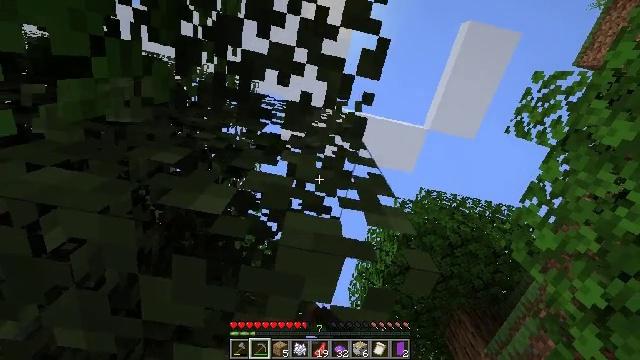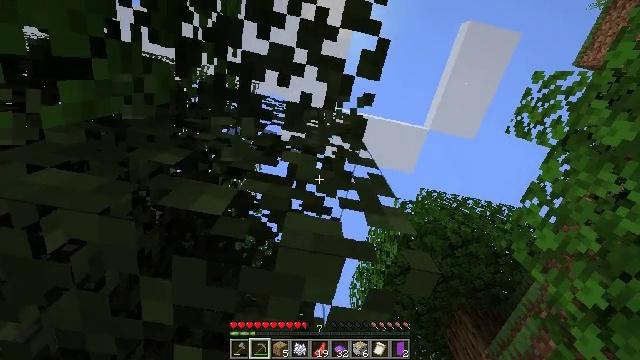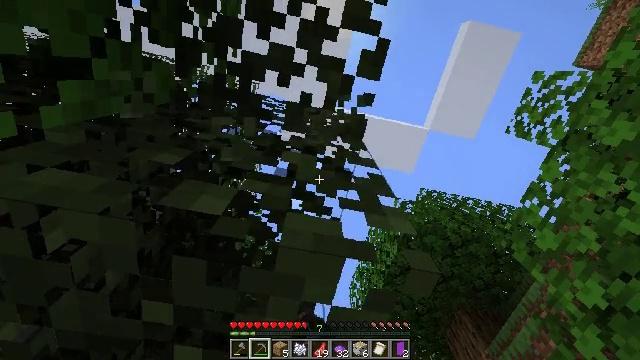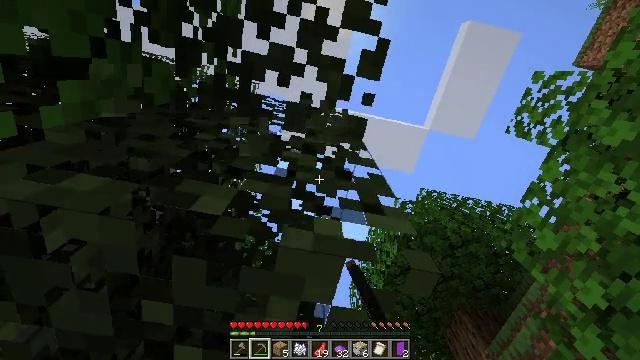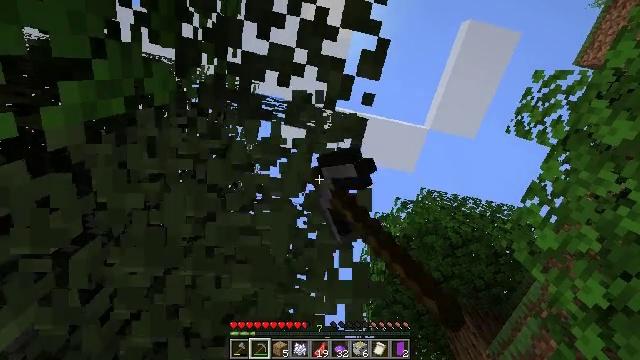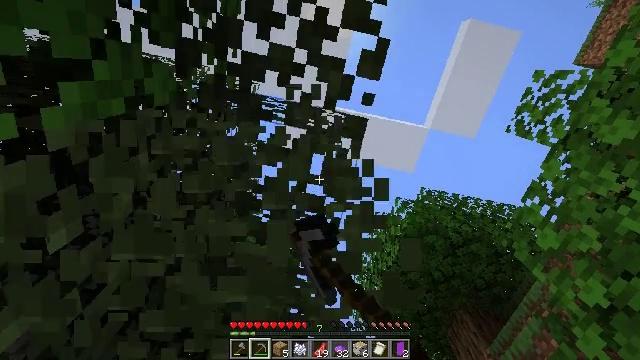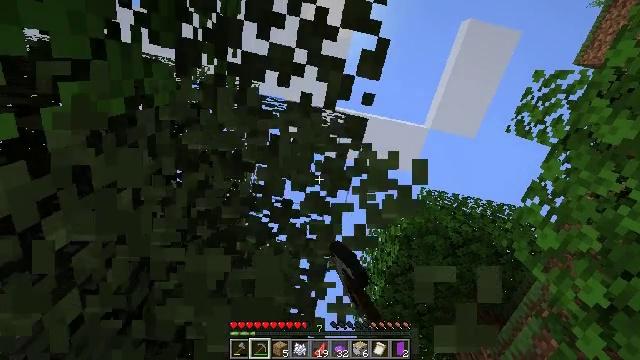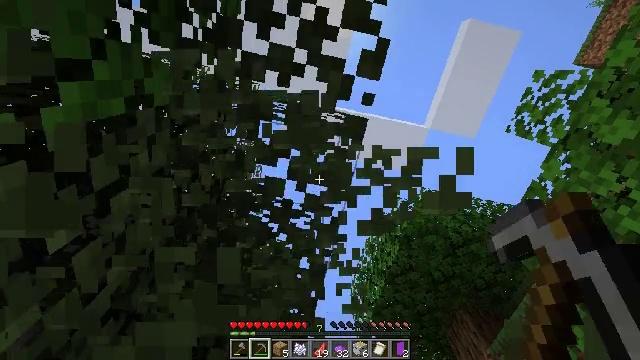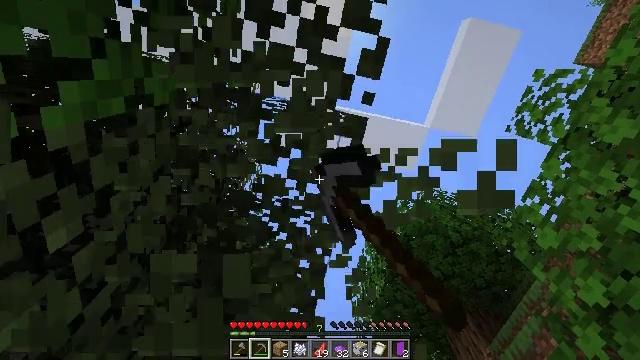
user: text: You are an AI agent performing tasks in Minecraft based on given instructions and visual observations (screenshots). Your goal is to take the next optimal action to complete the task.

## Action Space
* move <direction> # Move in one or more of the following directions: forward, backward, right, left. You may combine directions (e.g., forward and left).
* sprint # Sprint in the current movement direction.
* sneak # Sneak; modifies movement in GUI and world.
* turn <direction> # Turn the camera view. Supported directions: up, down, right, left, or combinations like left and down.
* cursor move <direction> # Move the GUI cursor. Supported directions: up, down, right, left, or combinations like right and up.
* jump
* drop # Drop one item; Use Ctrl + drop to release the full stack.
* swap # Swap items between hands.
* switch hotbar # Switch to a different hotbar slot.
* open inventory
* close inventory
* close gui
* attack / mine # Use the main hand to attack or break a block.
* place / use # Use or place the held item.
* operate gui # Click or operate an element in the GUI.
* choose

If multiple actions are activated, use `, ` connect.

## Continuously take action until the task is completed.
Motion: motion action
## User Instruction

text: Clear birch leaves to get saplings.
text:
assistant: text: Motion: attack / mine
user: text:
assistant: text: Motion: attack / mine
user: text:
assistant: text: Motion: attack / mine
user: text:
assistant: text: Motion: attack / mine
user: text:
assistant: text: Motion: attack / mine
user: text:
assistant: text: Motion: attack / mine
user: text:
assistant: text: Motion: attack / mine
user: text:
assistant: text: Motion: attack / mine
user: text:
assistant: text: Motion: no_op